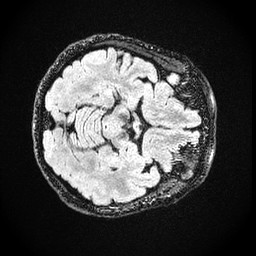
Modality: FLAIR
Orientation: axial
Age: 54
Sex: female
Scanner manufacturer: ge
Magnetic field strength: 3 T
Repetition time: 4.802 s
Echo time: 0.1163 s